Interaction volume radius: 5 \u00c5
Interaction volume height: 20 \u00c5
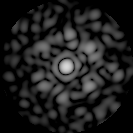
Disorder parameter: 0.7304